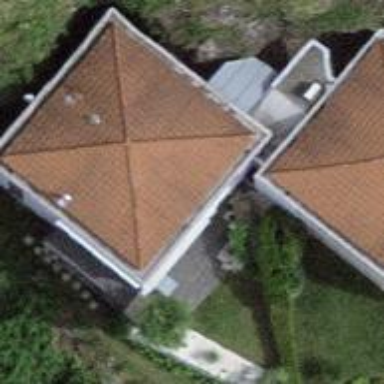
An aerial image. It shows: Building with pyramidal-shaped roof.